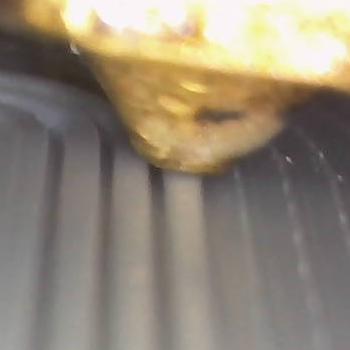
Flow rate: 100%